Field crop: maize
Growth stage: 2
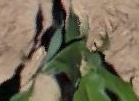
Species: maize